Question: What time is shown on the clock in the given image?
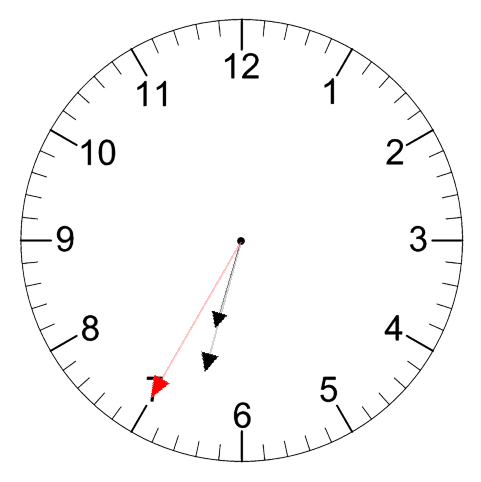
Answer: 06:32:35